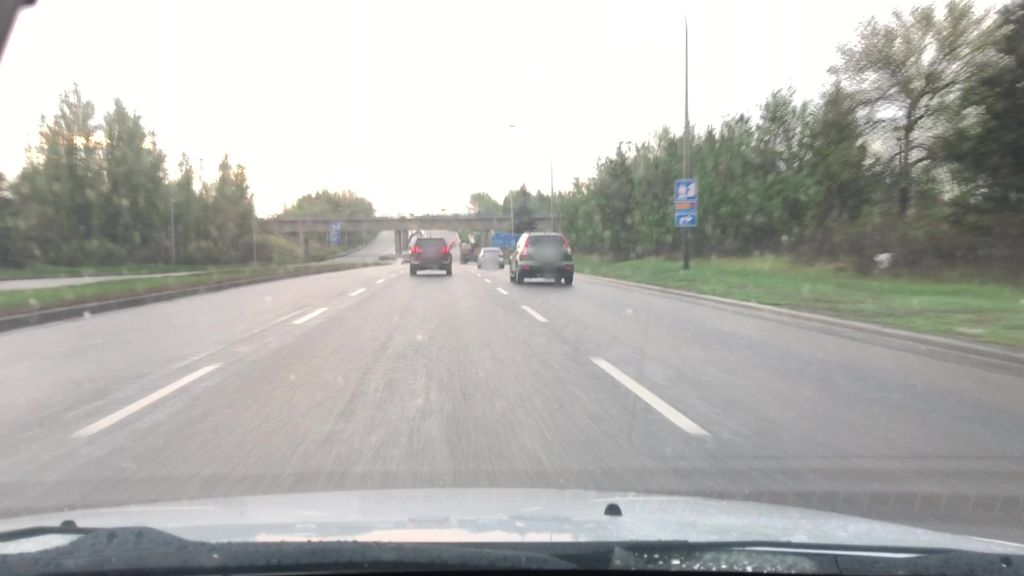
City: edmonton